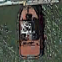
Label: civil